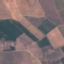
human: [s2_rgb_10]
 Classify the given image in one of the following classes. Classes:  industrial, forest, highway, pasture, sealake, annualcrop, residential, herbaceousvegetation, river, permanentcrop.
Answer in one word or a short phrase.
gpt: PermanentCrop